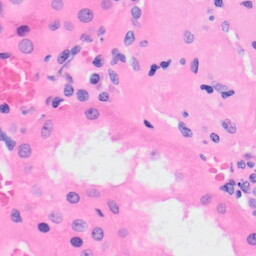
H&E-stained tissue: Kidney